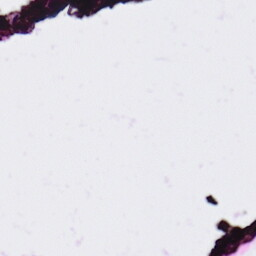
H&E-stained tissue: Ovarian